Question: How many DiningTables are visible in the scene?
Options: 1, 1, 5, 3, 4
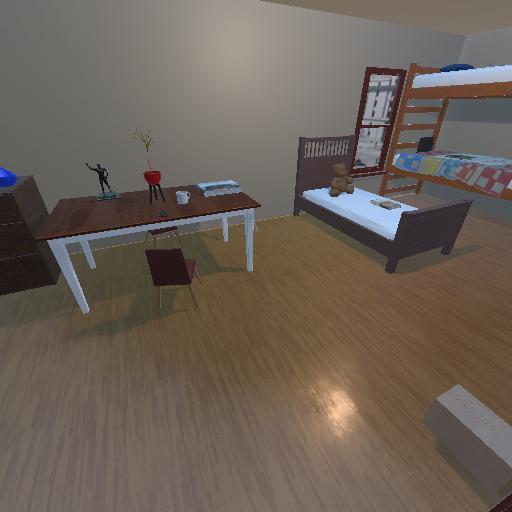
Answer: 1